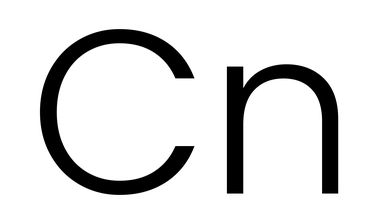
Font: Poppins-Light